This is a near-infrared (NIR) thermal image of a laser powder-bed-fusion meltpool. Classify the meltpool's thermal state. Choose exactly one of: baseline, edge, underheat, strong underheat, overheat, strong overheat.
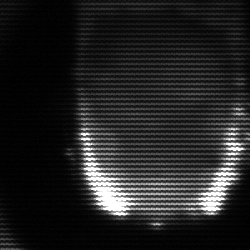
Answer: baseline